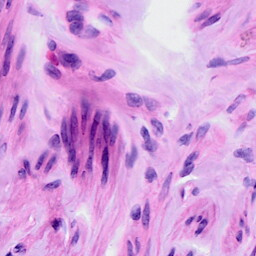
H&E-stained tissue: Ovarian